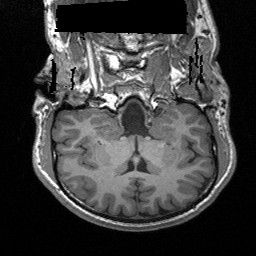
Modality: T1w
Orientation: sagittal